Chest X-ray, AP view. Patient: 70 years old, sex M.
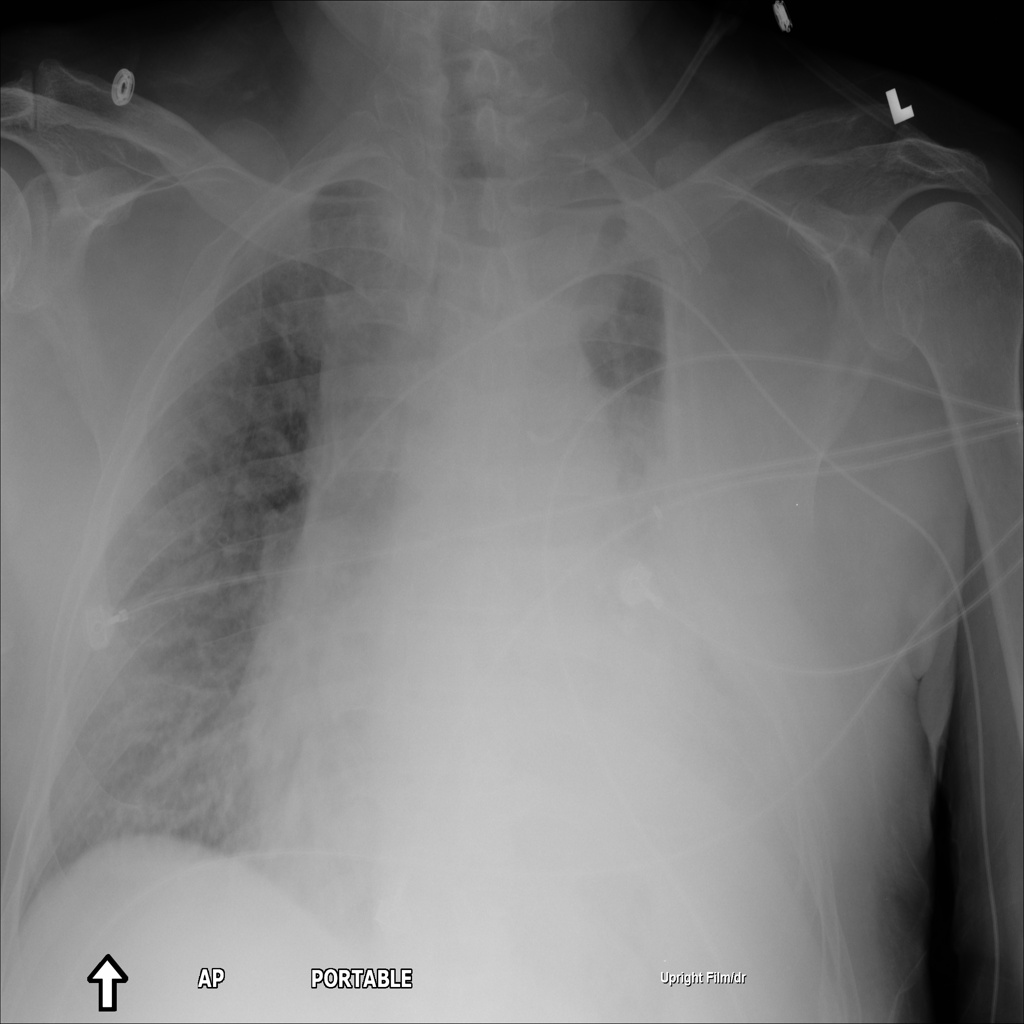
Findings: Atelectasis, Consolidation, Effusion